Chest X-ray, AP view. Patient: 28 years old, sex M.
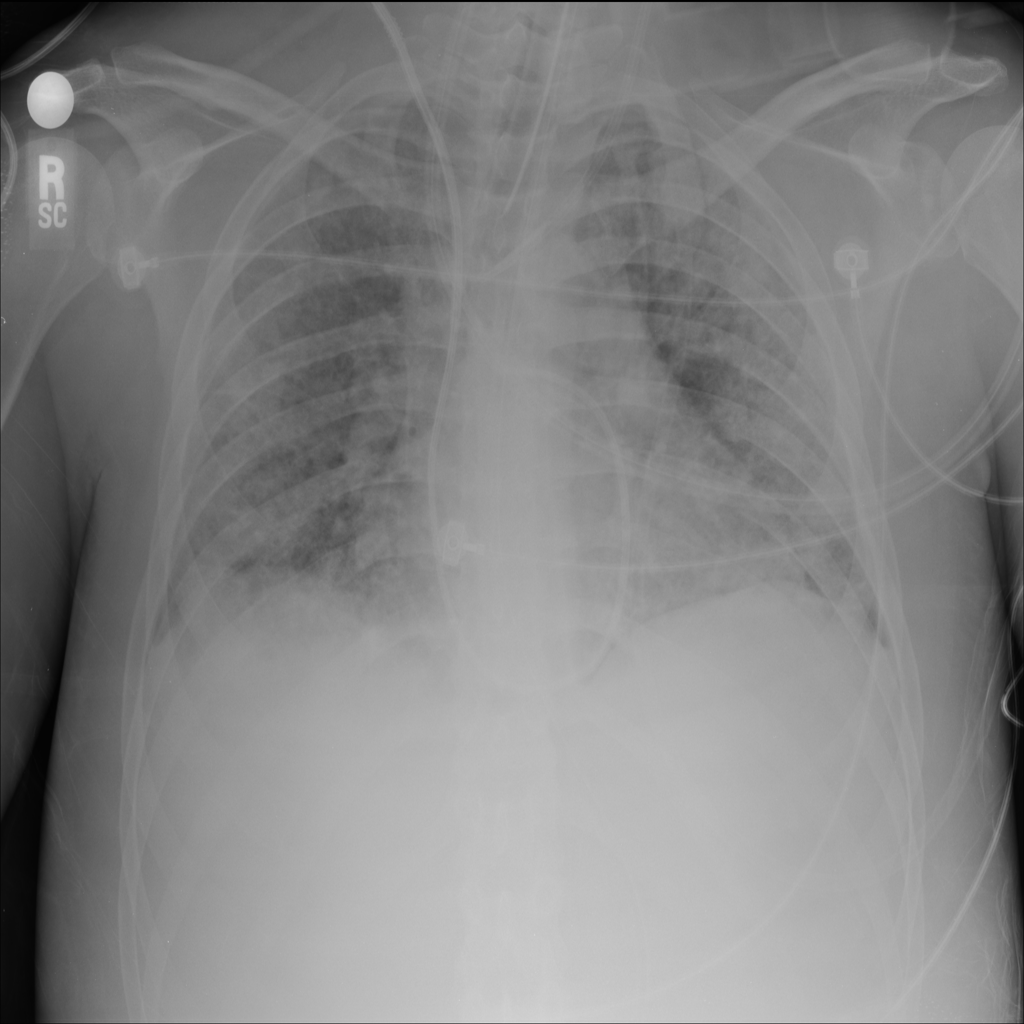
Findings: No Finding